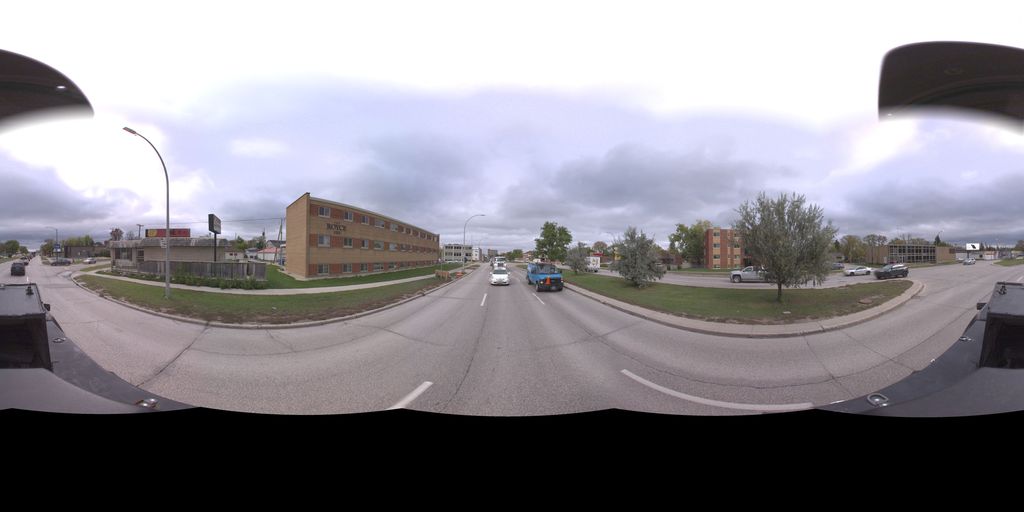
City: winnipeg